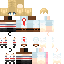
A male human skin with medium skin, wearing blonde long hair dressed in a blue suit and black pants, featuring a closed mouth.